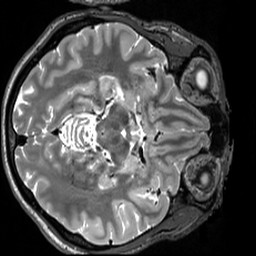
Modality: T2w
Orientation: axial
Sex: male